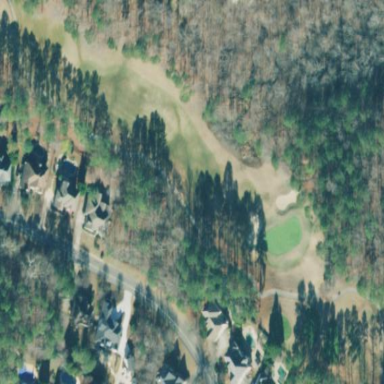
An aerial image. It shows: Golf course surrounded by greenery.